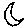
Label: moon